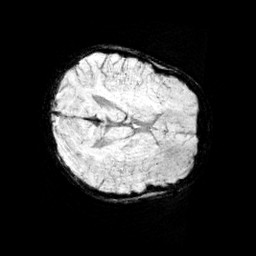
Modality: minIP
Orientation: axial
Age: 10
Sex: female
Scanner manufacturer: siemens
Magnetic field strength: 3 T
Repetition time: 0.027 s
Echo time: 0.02 s